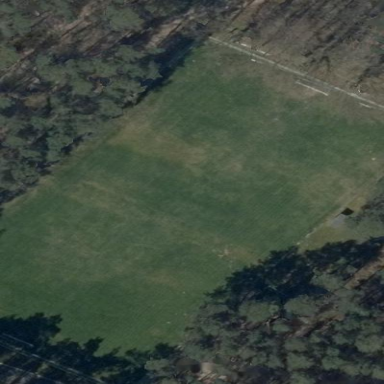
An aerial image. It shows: Soccer pitch with grass surface for leisure land.